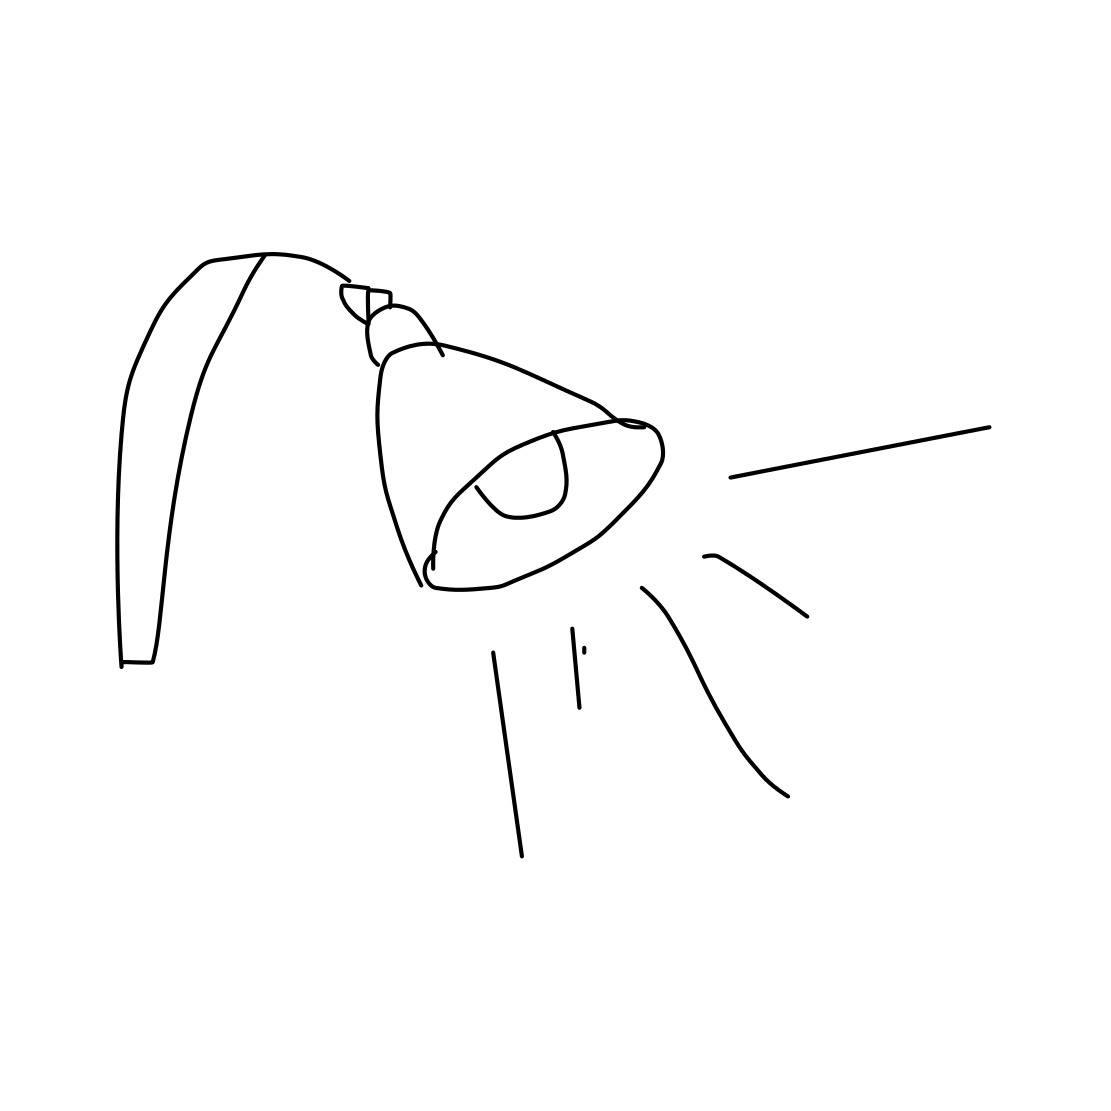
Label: floor lamp